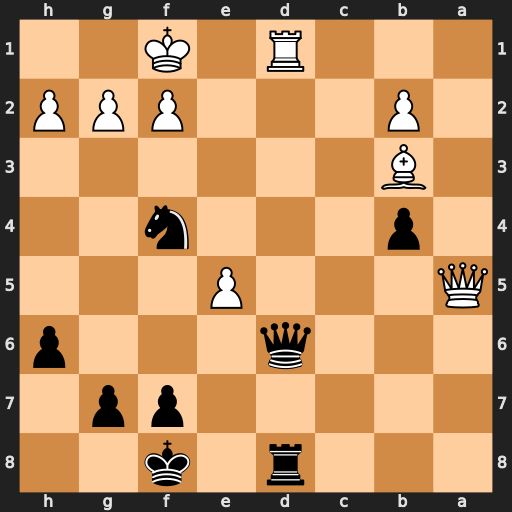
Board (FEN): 3r1k2/5pp1/3q3p/Q3P3/1p3n2/1B6/1P3PPP/3R1K2
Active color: b
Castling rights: -
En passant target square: -
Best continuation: Qxd1+ Bxd1 Rxd1#